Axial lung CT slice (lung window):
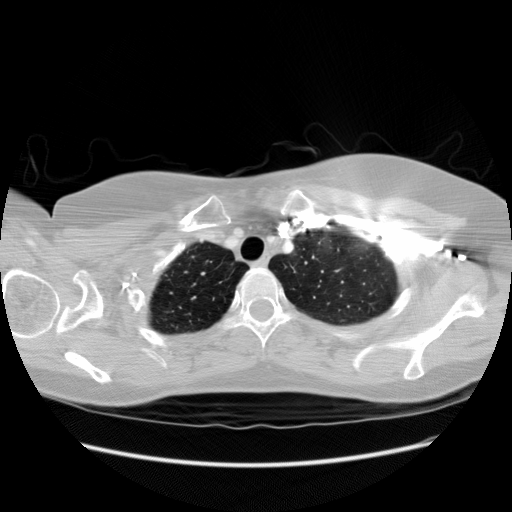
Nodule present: no